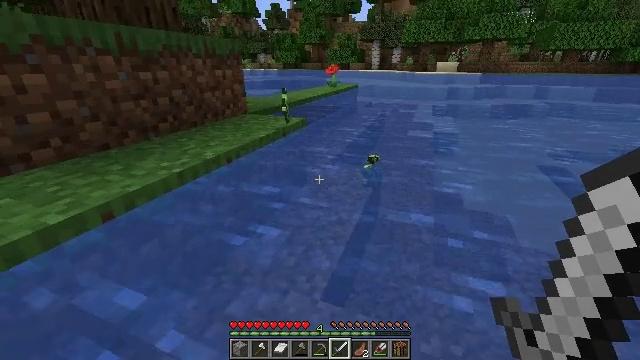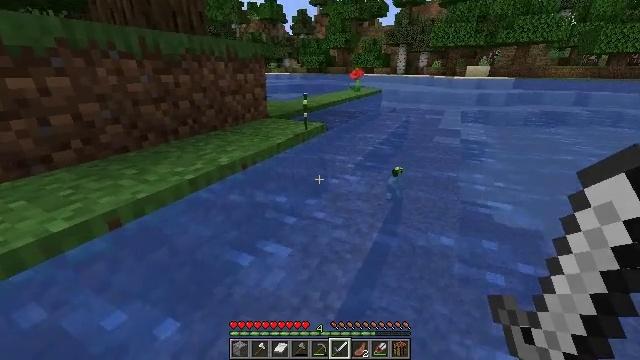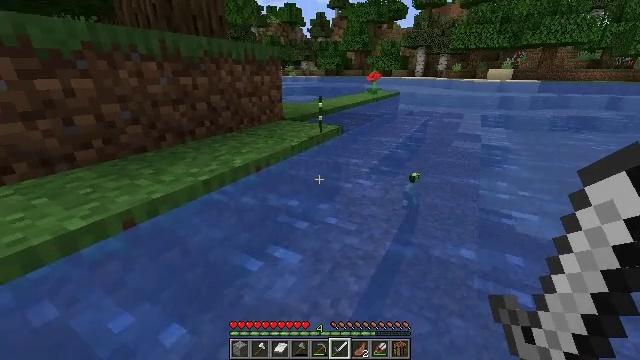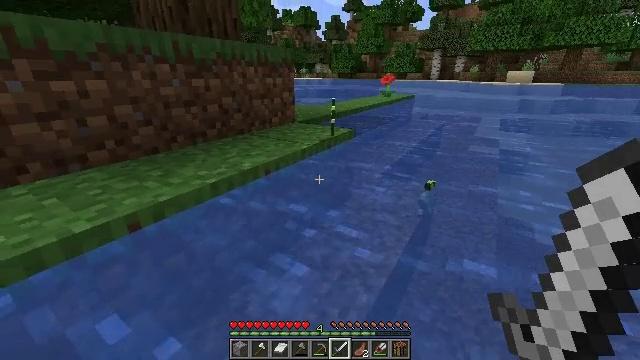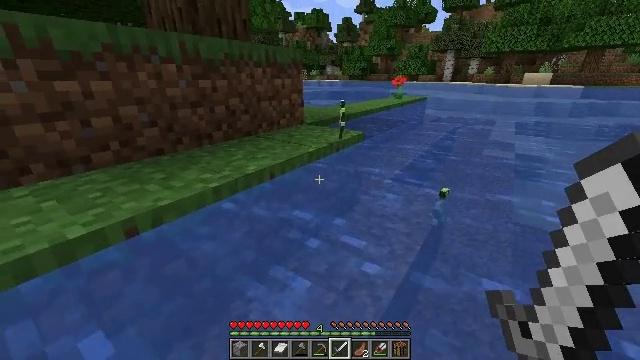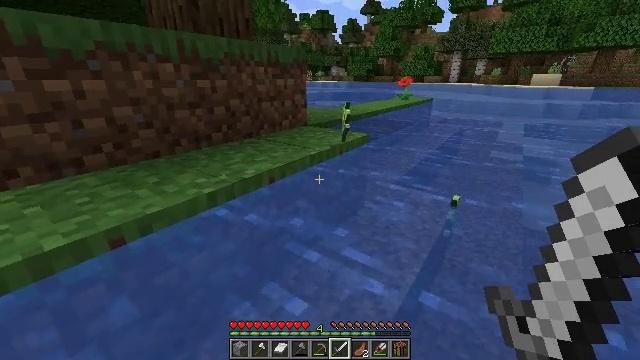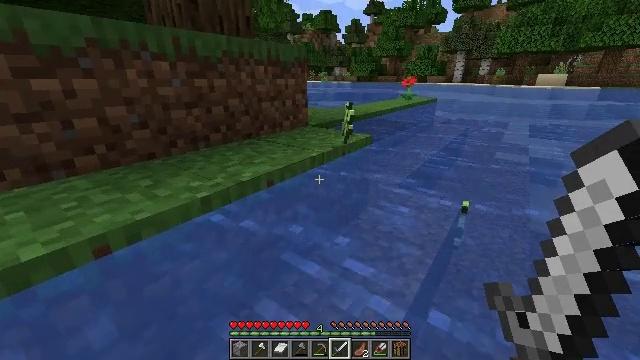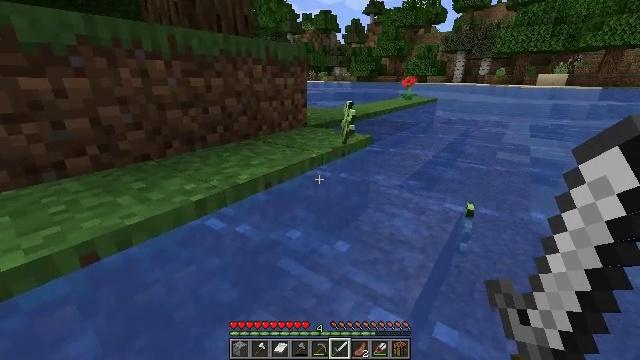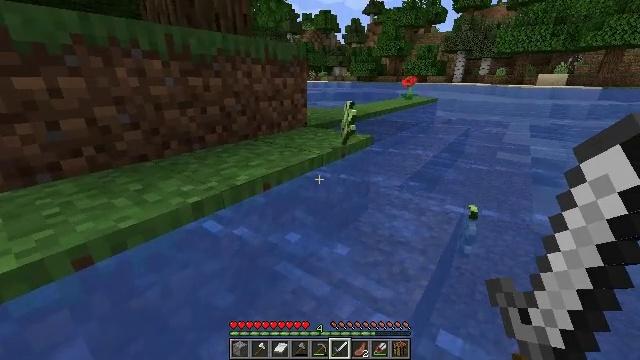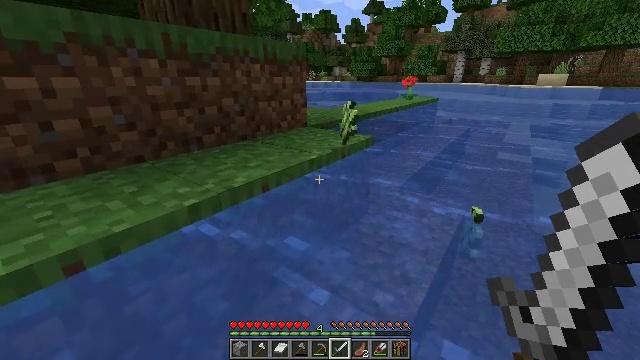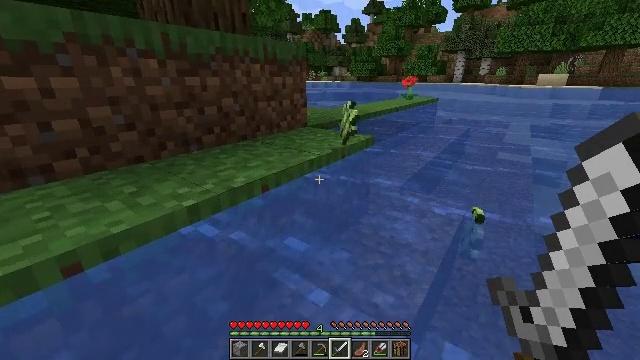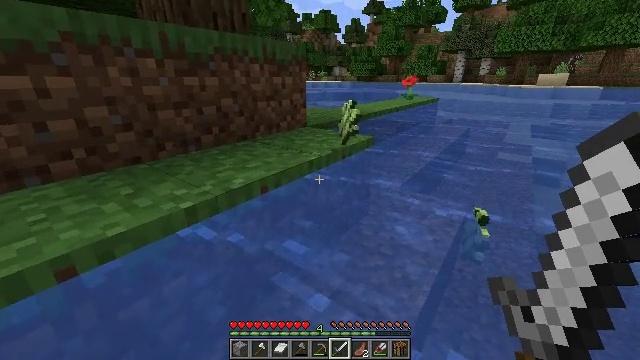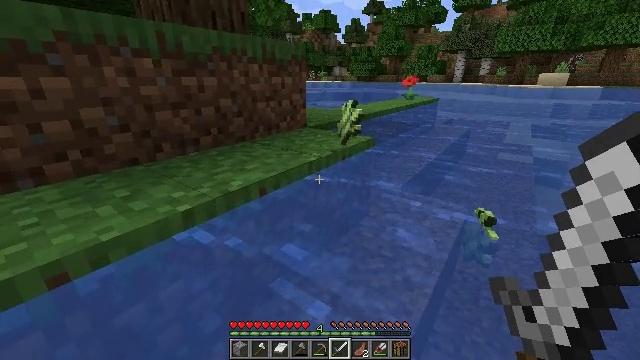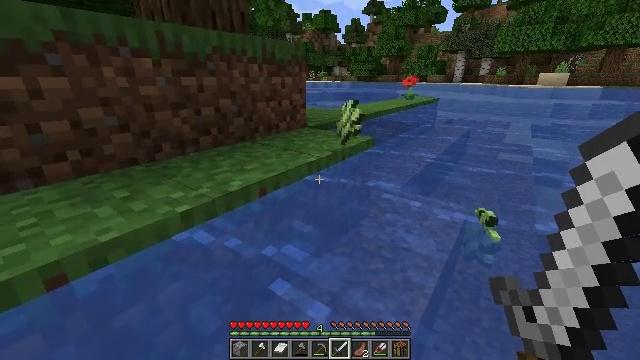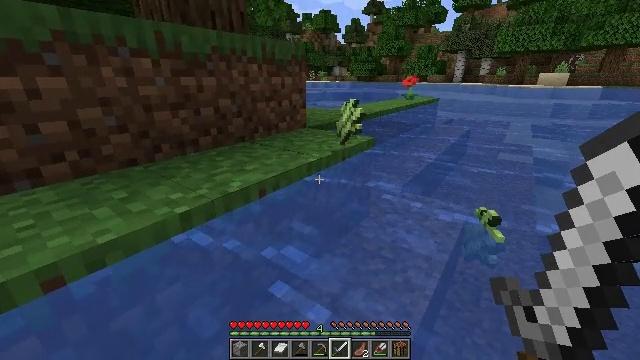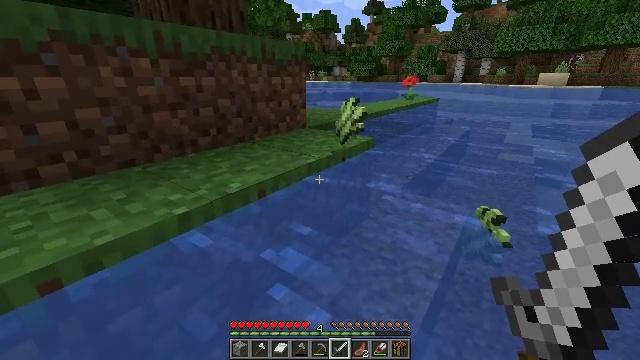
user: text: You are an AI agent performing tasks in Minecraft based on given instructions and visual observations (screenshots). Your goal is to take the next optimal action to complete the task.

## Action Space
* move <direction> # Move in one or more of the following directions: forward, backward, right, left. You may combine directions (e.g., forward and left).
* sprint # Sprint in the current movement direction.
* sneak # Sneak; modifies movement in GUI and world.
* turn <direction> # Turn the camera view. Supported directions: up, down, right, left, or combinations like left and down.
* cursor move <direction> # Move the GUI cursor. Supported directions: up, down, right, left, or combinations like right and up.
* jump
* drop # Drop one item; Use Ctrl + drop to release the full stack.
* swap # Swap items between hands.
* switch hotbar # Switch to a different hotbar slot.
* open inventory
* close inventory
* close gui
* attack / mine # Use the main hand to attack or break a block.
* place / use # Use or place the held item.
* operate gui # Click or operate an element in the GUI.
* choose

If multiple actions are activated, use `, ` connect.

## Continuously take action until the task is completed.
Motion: motion action
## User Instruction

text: Remove a dandelion from the inventory.
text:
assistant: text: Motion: move forward, turn left
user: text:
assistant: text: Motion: move forward, turn left
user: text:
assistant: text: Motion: move forward, turn left
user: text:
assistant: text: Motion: move forward, turn left
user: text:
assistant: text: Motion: turn left
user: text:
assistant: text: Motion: no_op
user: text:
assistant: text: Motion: no_op
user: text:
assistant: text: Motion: no_op
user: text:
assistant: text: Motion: no_op
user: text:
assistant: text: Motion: no_op
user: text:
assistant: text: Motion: no_op
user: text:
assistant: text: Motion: no_op
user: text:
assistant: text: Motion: no_op
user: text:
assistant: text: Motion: no_op
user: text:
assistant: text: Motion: no_op
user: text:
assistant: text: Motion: no_op
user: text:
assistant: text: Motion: no_op
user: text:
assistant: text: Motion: no_op
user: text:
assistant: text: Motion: no_op
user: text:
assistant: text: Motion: no_op
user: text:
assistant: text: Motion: no_op
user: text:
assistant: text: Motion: open inventory
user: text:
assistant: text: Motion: open inventory
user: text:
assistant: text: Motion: open inventory
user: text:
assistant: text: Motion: open inventory
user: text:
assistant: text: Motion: cursor move right
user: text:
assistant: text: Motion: cursor move right
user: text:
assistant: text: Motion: no_op
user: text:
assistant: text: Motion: no_op
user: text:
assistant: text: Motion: cursor move down